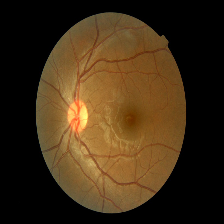
Diabetic retinopathy grade: Mild